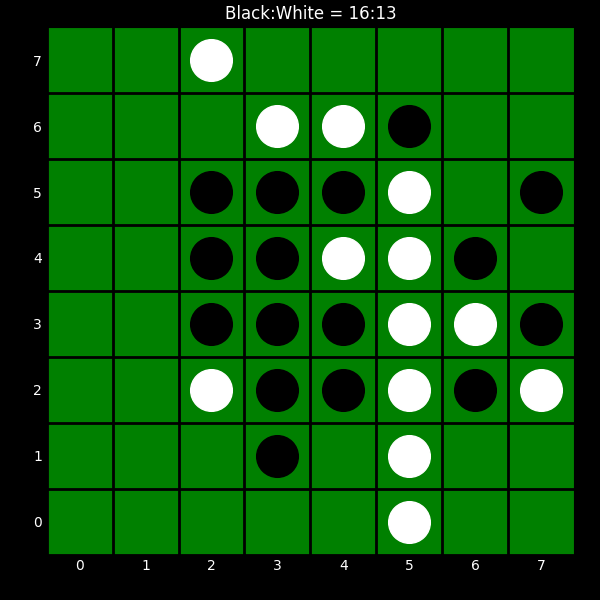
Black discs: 16
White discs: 13